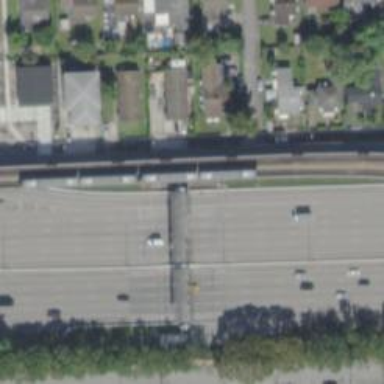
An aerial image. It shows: Asphalt motorway.